Question: I have a HTML table with, for this example, 2 rows (could be more). The middle column is editable and each row in the HTML table is a different column in the database. When I edit row 1 and refresh the page row 2 now has the same value as row 1. I do not want this. The user id (pk) will be the same for each row. The documentation about <URL> says this would work with updating existing, but does not really help me. I am looking for as much help as I can get.
Here is an image of my table:

How do I get each row to keep its value and not update all other rows?
For example if I update the column in row 1, I want only row 1's column to be updated.
Please help!
Here is my code:
HTML Code:
'''
<td><a class="myeditable" data-name="fb_url" data-type="text" data-pk="<?php echo ($userid);?>" title="Edit"><?php echo ($result['fb_url']);?></a></td>
<td><a class="myeditable" data-name="tw_url" data-type="text" data-pk="<?php echo ($userid);?>" title="Edit"><?php echo ($result['tw_url']);?></a></td>
'''
Post.php Code
'''
require("config.php");
$pk = $_POST['pk'];
$name = $_POST['name'];
$value = $_POST['value'];
if(!empty($value)) {
try // save user selection to the database
{
$stmt = $db->prepare("UPDATE social_preferences SET fb_url = :fburl, tw_url = :twurl WHERE user_id = :userID AND ");
$stmt->bindParam(":userID", $pk, PDO::PARAM_INT);
$stmt->bindParam(':twurl', $value);
$stmt->bindParam(':fburl', $value);
$stmt->execute();
} catch(PDOException $e) { echo 'Connection failed: ' . $e->getMessage(); }
}else {
echo 'No value...';
}
'''
JS Code:
'''
$(document).ready(function() {
//toggle 'popup' / 'inline' mode
$.fn.editable.defaults.mode = 'inline';
$('.myeditable').editable({
url: 'post.php',
ajaxOptions: {
type: 'post',
},
success: function(data, config) {
if(data && data.id) {
//set pk
$(this).editable('option', 'pk', data.id);
}
}
});
});
'''
When I check the network tab in Chrome dev tools I see this:
Method: POST
Status: 302 Moved Temporarily
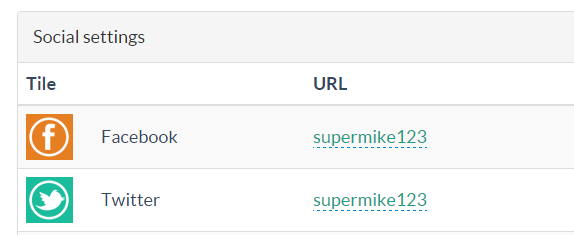
Answer: OP is talking about rows, but in fact it are columns.
'''
$accepted_names = array('fb_url', 'tw_url');
if (in_array($_POST['name'], $accepted_names)) {
if(!empty($_POST['value'])) {
$value = $_POST['value'];
$id = $_POST['pk'];
try {
$stmt = $db->prepare('UPDATE social_preferences SET ' . $_POST['name'] . ' = :value
WHERE user_id = :id');
$stmt->bindParam(':id', $id, PDO::PARAM_INT);
$stmt->bindParam(':value',$value);
$stmt->execute();
}
catch (PDOExeption $e) {
echo json_encode(array('status' => 'failed', 'msg' => $e->getMessage()));
exit;
}
echo json_encode(array('id' => $id, 'status' => 'oke', 'msg' => $value));
}
else {
echo jsonencode(array('status' => 'failed', 'msg' => 'No value ....'));
}
}
else {
header($_SERVER['SERVER_PROTOCOL'] . ' 422 Unprocessable entity');
}
'''